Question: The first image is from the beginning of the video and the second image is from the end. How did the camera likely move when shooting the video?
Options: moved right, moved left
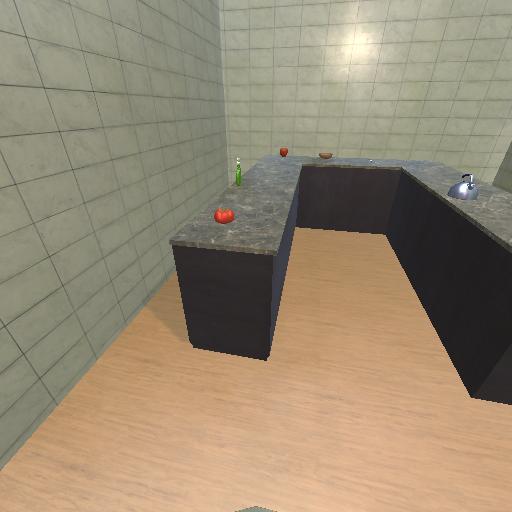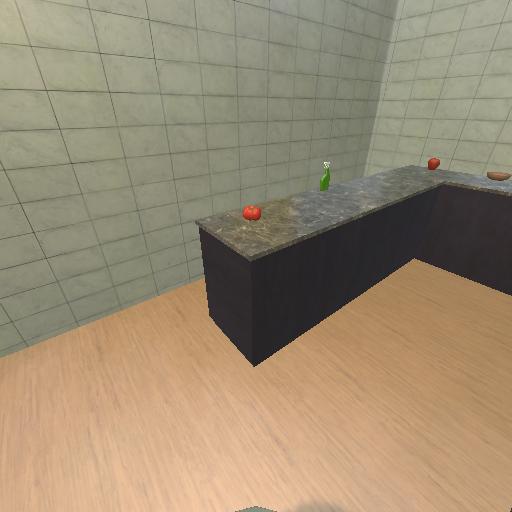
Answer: moved right